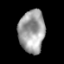
Tissue: lung
Cell type: Epithelial cells
Senescence score: 0.227
Nuclear area (px): 1094
Mean DAPI intensity: 158.849